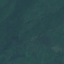
Label: Forest